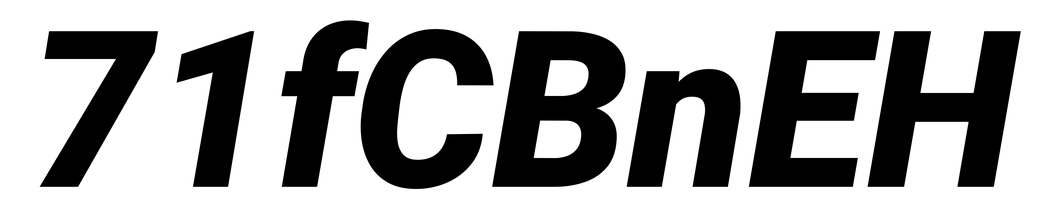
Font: Roboto-Italic_Black_Italic